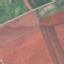
Land use / land cover class: AnnualCrop